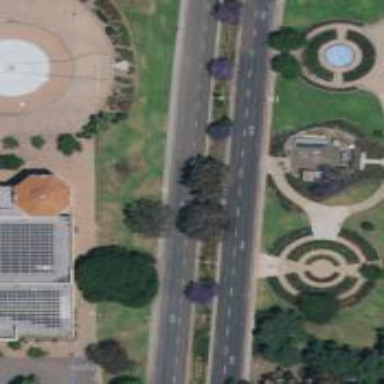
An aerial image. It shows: Secondary road with separate sidewalk.